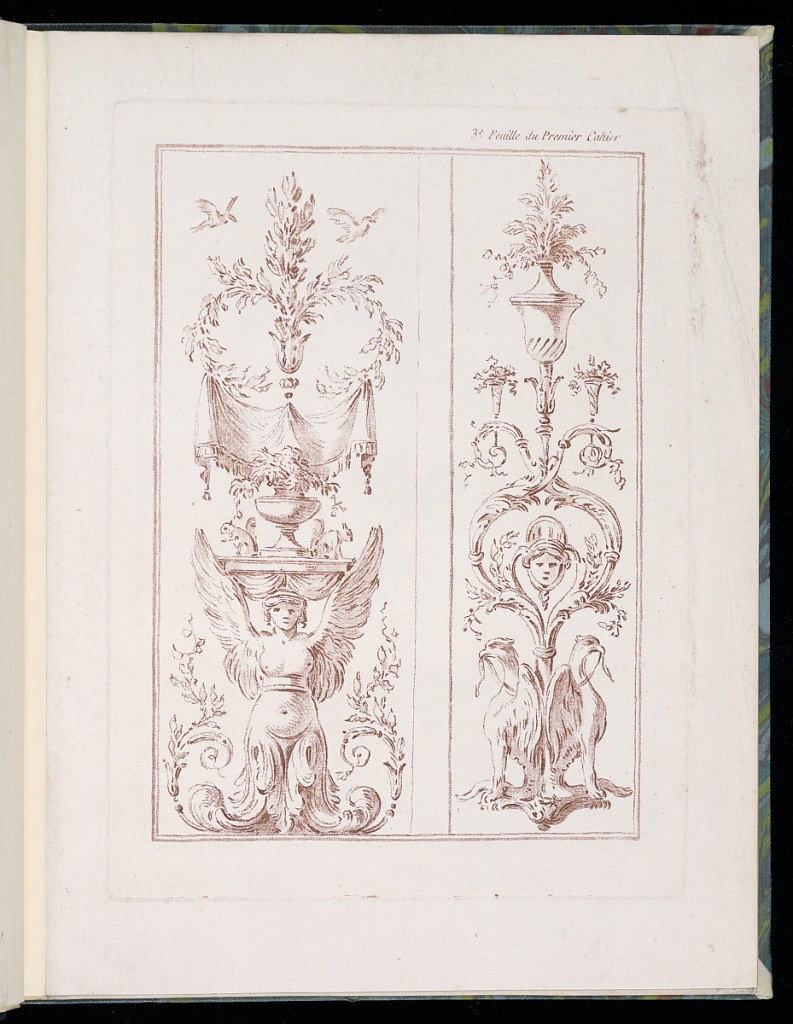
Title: Two Arabesque Panel Designs
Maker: Jean-Baptiste Huet, French, 1745 – 1811
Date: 1776–89
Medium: Crayon manner etching in red ink on paper
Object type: Print
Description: Two vertical arabesque ornament panel designs featuring vases, birds, foliate branches, squirrels, textile, griffins, mask (mascaron), winged female torso, fleurons, foliate scrolls, and scrolling leaves (rinceaux). The plate is numbered.